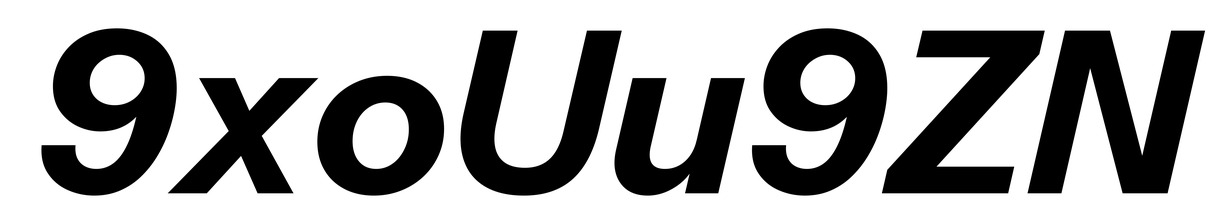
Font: InstrumentSans-Italic_Bold_Italic